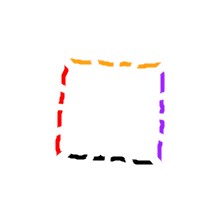
Shape: square